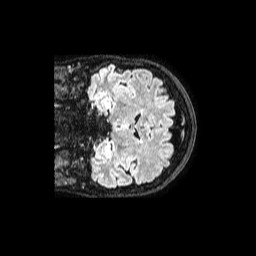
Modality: FLAIR
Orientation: coronal
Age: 59
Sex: female
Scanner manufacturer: philips
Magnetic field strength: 1.5 T
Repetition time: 4.8 s
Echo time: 0.3 s